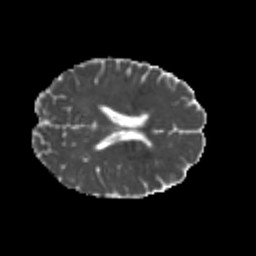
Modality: MD
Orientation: axial
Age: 25
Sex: male
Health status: healthy
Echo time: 0.074 s